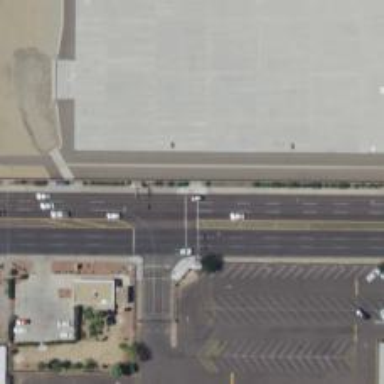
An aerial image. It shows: Solid stop line on the road marking.